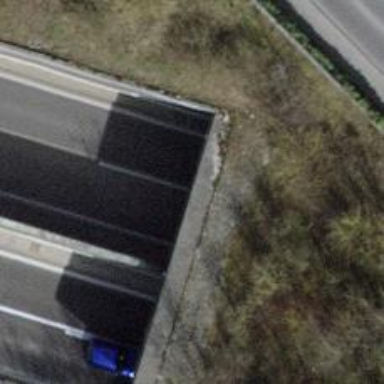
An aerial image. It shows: Motorway that passes through tunnel.